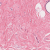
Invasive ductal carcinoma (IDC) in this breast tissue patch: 0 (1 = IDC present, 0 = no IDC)